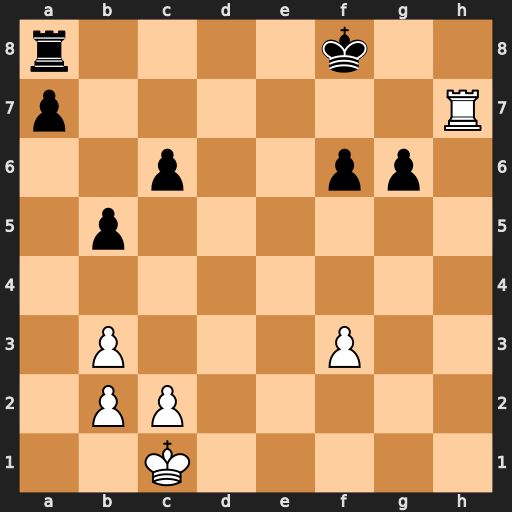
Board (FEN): r4k2/p6R/2p2pp1/1p6/8/1P3P2/1PP5/2K5
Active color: w
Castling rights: -
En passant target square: -
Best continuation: Rh8+ Kf7 Rxa8